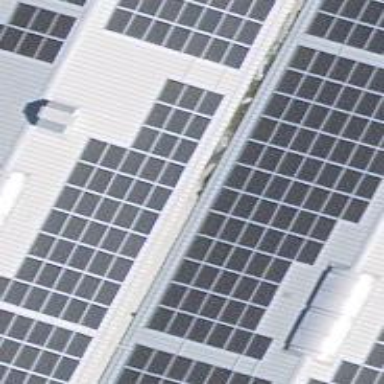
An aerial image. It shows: Solar power generator utilizing photovoltaic technology with solar photovoltaic panels.